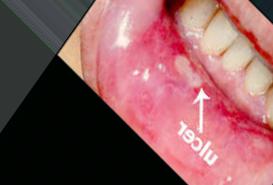
Condition: Mouth Ulcer